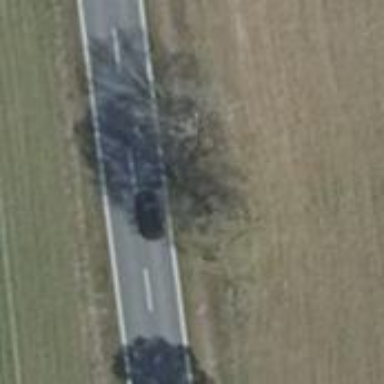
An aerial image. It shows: Deciduous tree with broadleaved leaves.